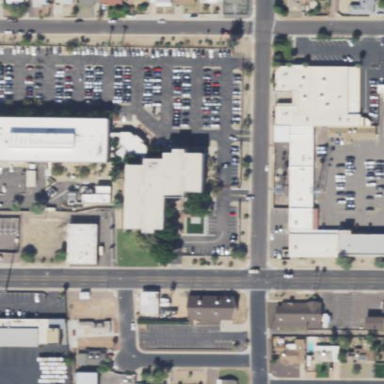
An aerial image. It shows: Public building.